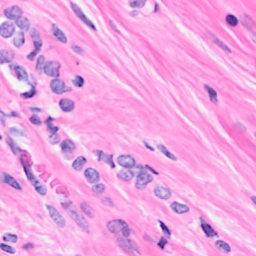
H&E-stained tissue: Breast